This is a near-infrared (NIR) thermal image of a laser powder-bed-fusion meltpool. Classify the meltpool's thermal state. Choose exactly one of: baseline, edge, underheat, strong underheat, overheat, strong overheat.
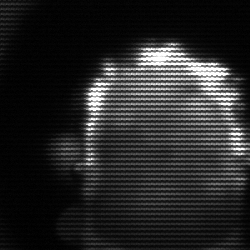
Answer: baseline